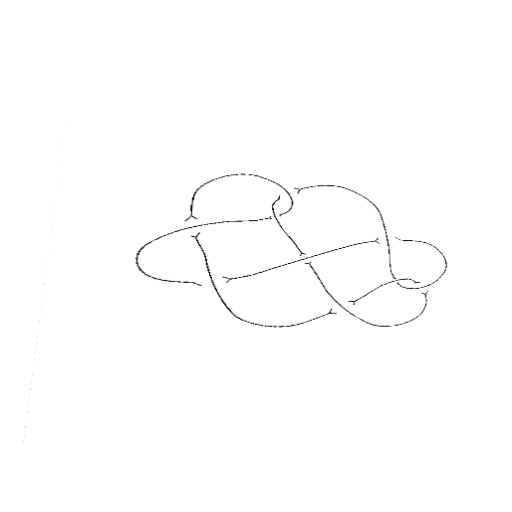
Crossing number: 9